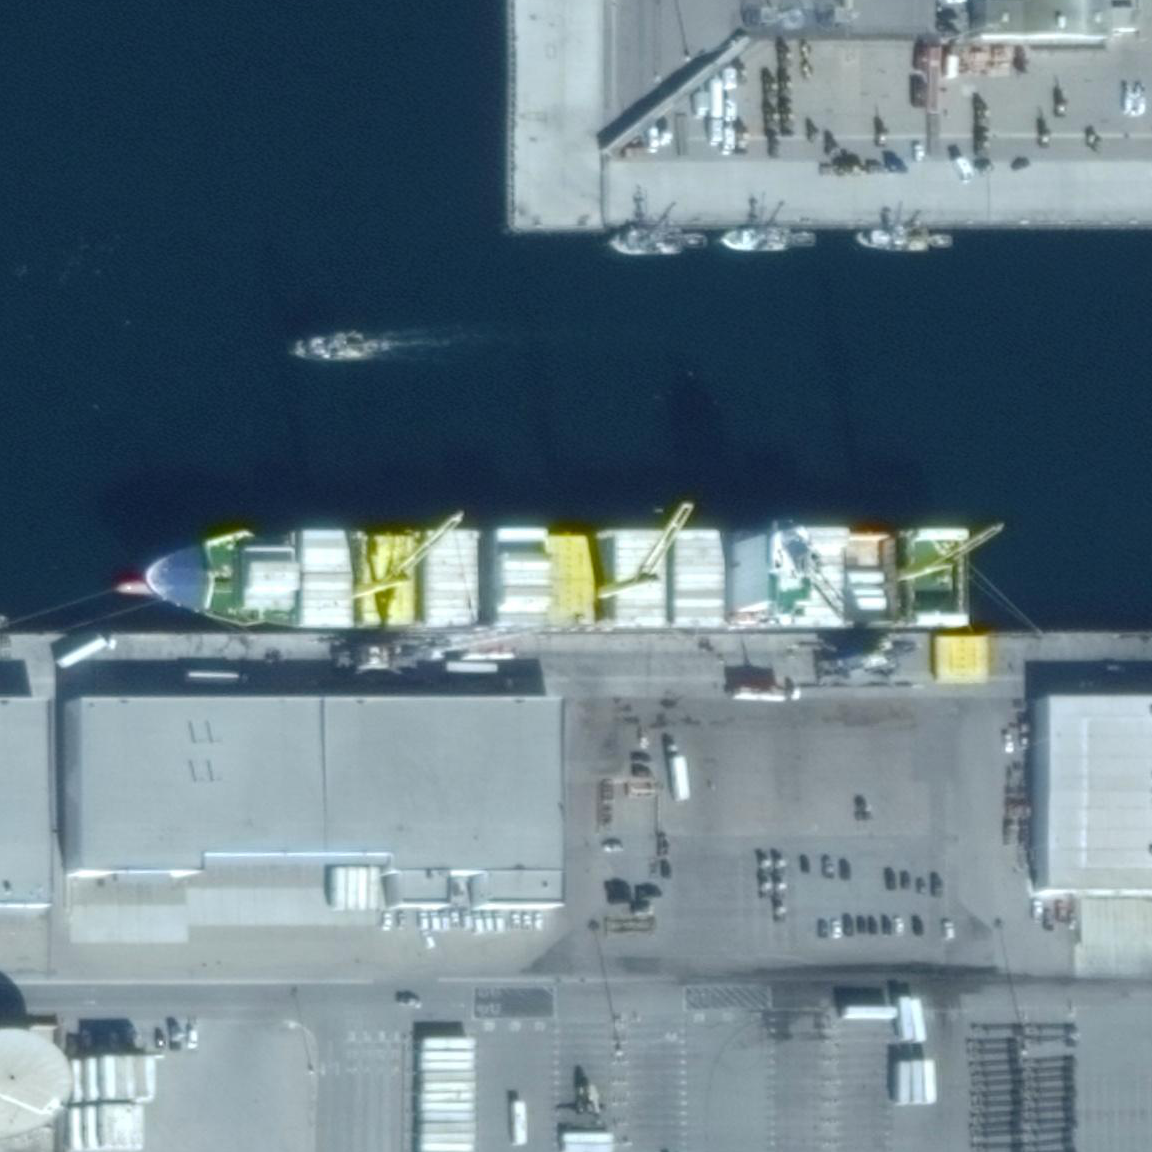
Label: civil